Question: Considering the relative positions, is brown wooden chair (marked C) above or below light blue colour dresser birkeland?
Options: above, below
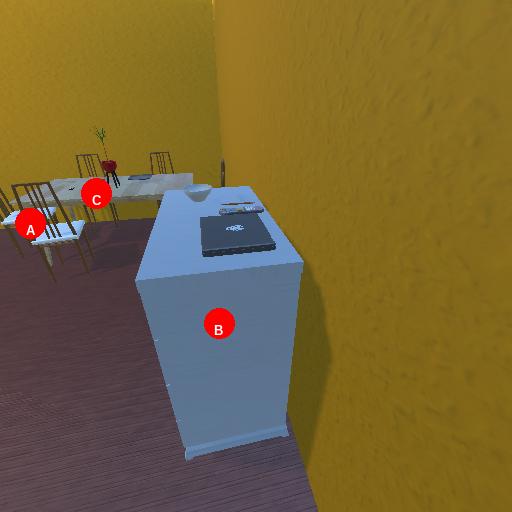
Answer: above